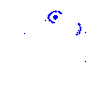
Particle: kaon